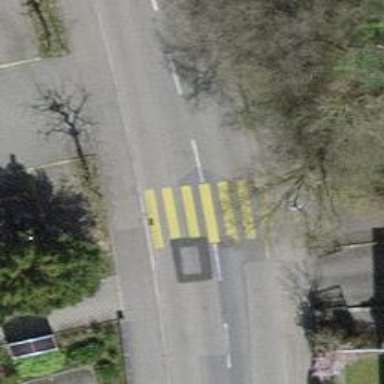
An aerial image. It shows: Uncontrolled zebra crossing with notable zebra markings.